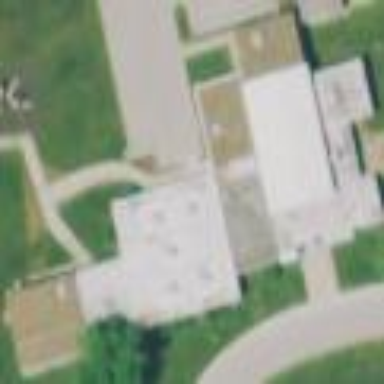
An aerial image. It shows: School building.